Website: home-depot
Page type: customer-info-address
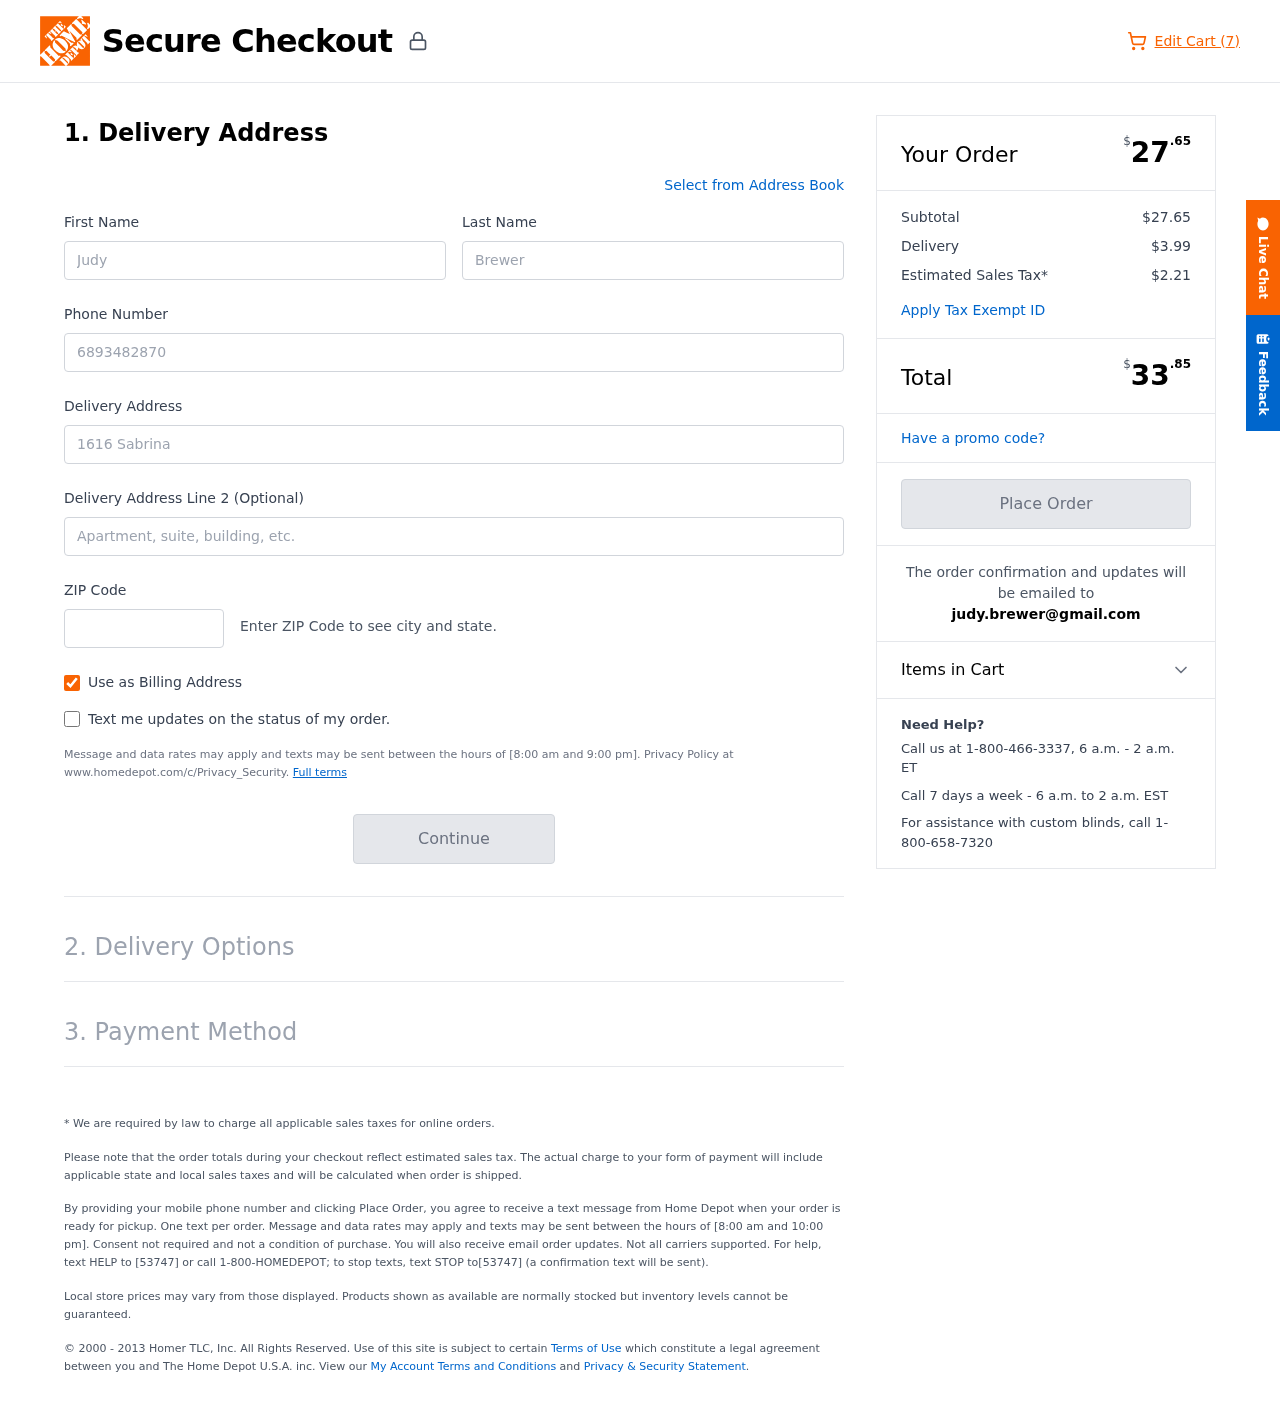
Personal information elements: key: PII_EMAIL
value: judy.brewer@gmail.com
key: PII_FIRSTNAME
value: Judy
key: PII_LASTNAME
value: Brewer
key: PII_PHONE
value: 6893482870
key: PII_POSTCODE
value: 30744
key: PII_STREET
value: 1616 Sabrina Spring
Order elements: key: ORDER_NUM_ITEMS
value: Edit Cart (7)
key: ORDER_SUBTOTAL_HEADER
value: $27.65
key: ORDER_SUBTOTAL
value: $27.65
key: ORDER_SHIPPING_COST
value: $3.99
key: ORDER_TAX
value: $2.21
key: ORDER_TOTAL2
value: $33.85